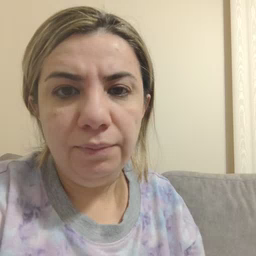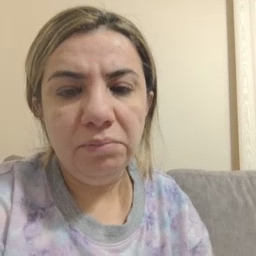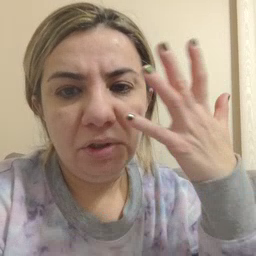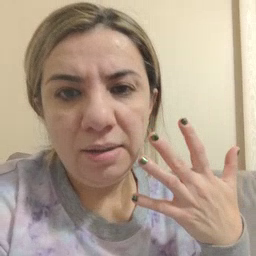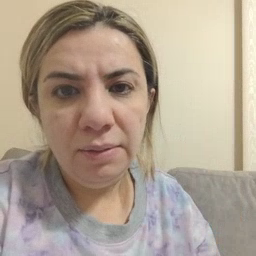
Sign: sad